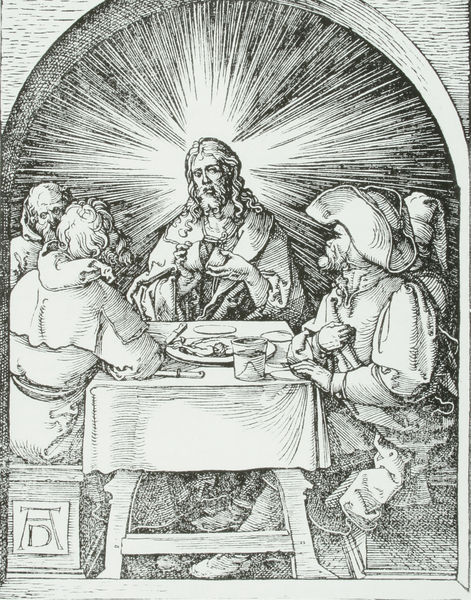
Titel: Kleine Passion - Christus in Emaus
Künstler: Albrecht Dürer
Standort: viele Standorte
Institution: Seriendruck
Schlagwörter: wasser, weiß, menschen, sitzen, geste, glas, grau, hut, hüte, männer, raum, schwarz, stuhl, tisch, zeichnung, blick, gürtel, tiere, bart, bärte, mütze, messer, teller, signatur, tischdecke, tischtuch, haare, mantel, decke, locken, bauern, oval, engel, krug, beine, holzschnitt, papier, bogen, grafik, graphik, bank, essen, wein, brot, ad, becher, kreuz, strahlen, zentralperspektive, rückenfigur, druck, druckgraphik, druckgrafik, initialen, monogramm, holzstich, radierung, stich, schwarzweiß, soldat, kranz, gastmahl, mahl, mahlzeit, gedeck, heiligenschein, nimbus, besteck, christus, jesus, erscheinung, abendmahl, dürer, jünger, kupferstich, gabel, zeichung, teilung, albrecht, albrecht dürer, brechen, apostel, wunder, verteilen, glorie, strahlenkranz, passion, aura, zöllner, jakobus, teilen, paulus, emmaus, sticj, kleine passion, bibelillustration, hinschauen, hinschaufen, letzte mahlzeit, monigramm, emaus, a, d, brit, glriole, brotbrechung, wwein